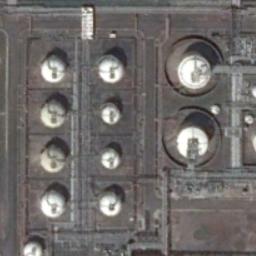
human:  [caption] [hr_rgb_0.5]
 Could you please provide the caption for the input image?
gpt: There are two big and some small storage tanks on the bare land .

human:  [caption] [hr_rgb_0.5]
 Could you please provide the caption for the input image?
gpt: There are many storage tanks of different sizes .

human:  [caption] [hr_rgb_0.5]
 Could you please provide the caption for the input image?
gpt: There is an open space like a Jiugong grid, With a storage tank in each grid .

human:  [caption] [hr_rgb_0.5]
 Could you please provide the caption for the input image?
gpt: There are many differently sized storage tanks in the factory .

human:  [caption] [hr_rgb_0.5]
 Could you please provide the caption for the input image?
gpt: There are some storage tanks arranged neatly .